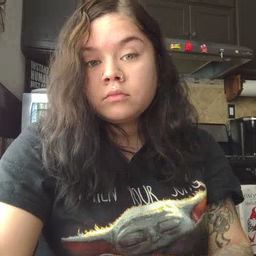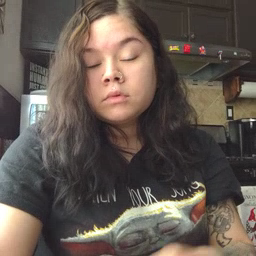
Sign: shower